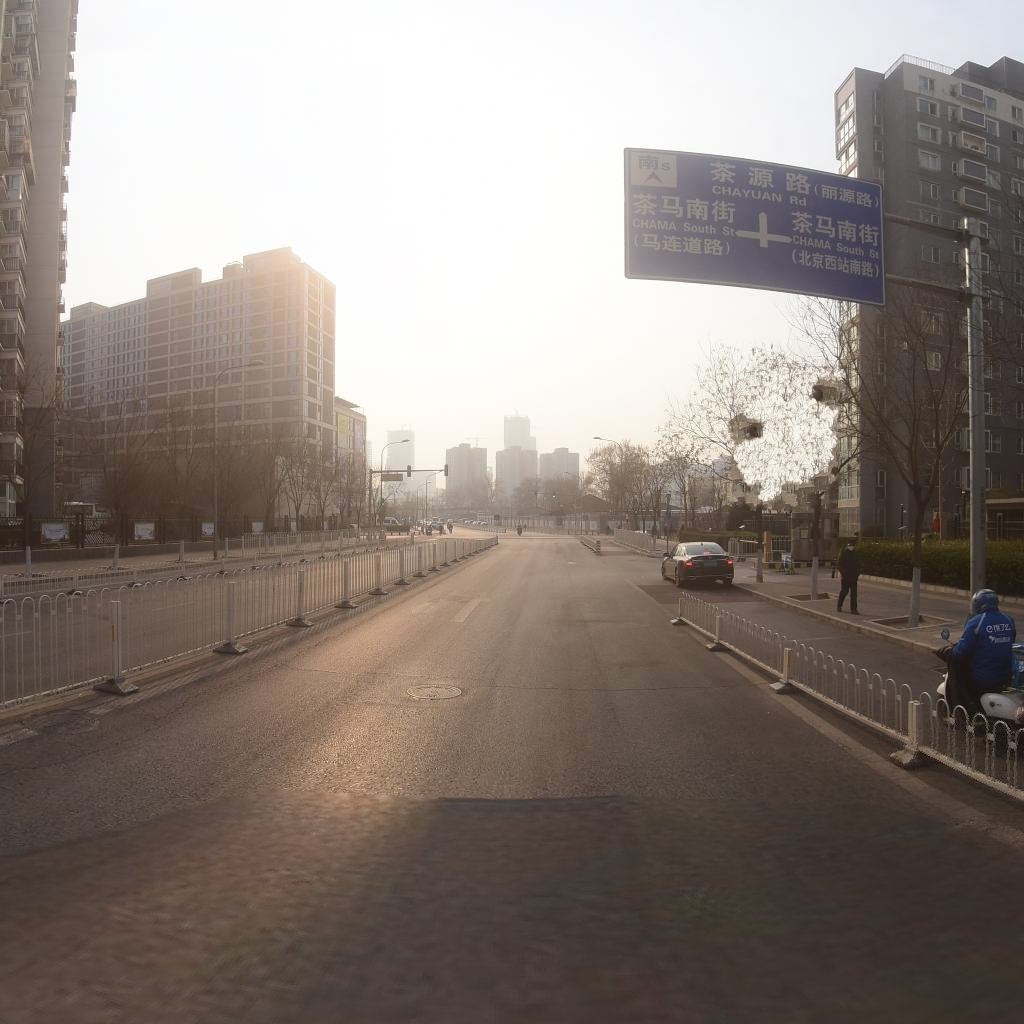
Region: Xicheng
Road damage annotations: transverse crack, longitudinal crack, transverse crack, manhole cover, manhole cover